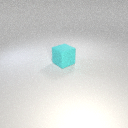
large cyan rubber cube